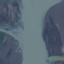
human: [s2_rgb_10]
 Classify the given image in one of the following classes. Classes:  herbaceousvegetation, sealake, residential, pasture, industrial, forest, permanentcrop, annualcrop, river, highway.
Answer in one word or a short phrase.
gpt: River